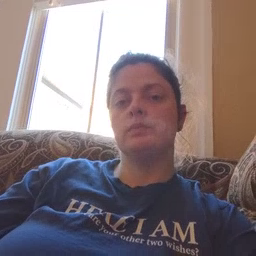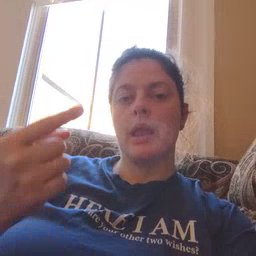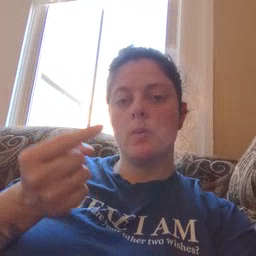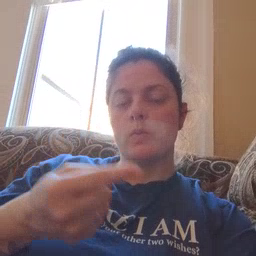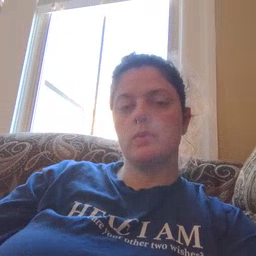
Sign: owie